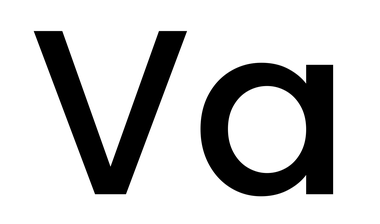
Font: Poppins-Medium